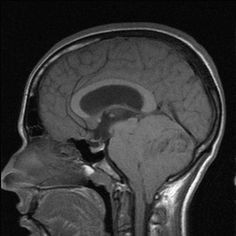
Label: notumor